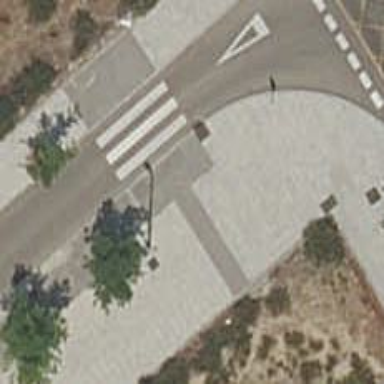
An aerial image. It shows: Uncontrolled crossing on the road.